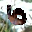
Label: 6